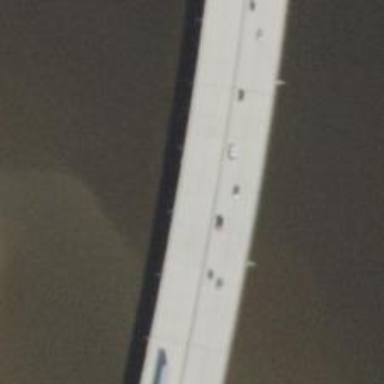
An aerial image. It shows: Bridge over motorway.